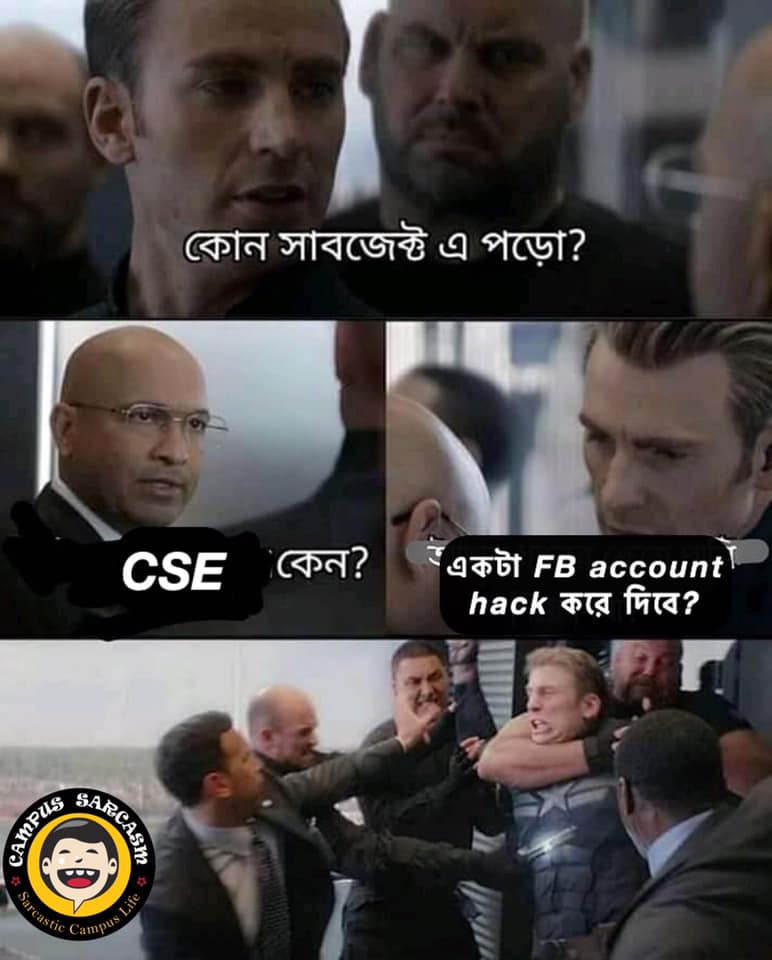
Caption: কোন সাবজেক্টে এ পড়ো ?  CSE   কেন ?    একটা FB account hack করে দিবে ?
Label: non-hate